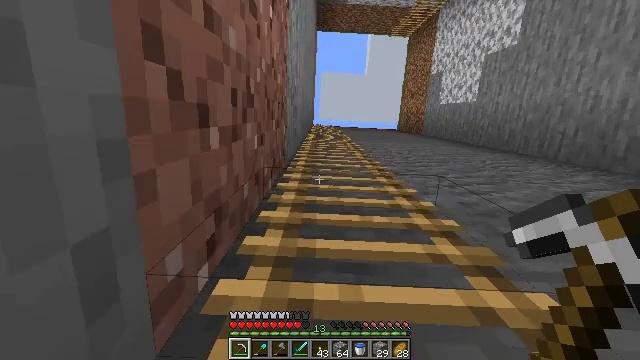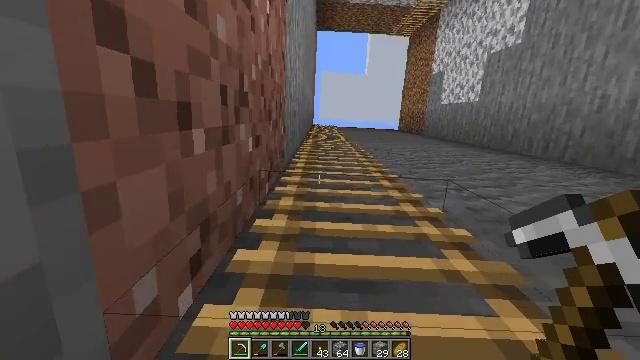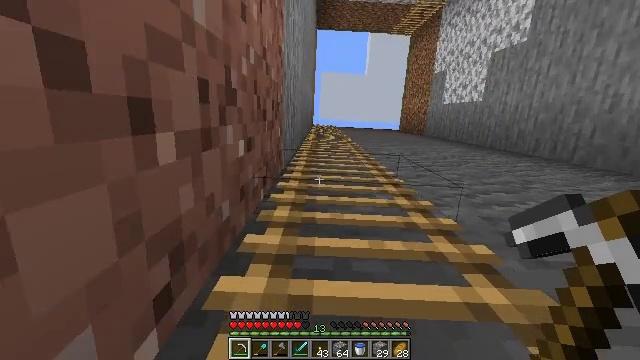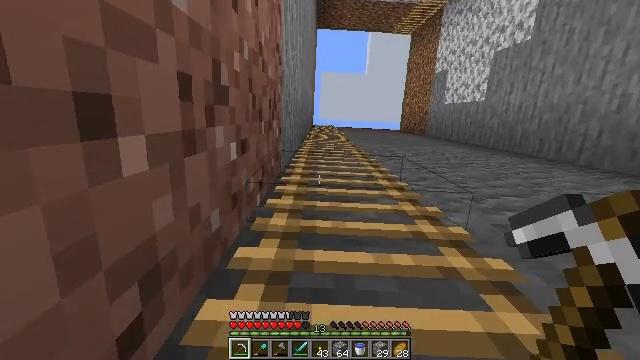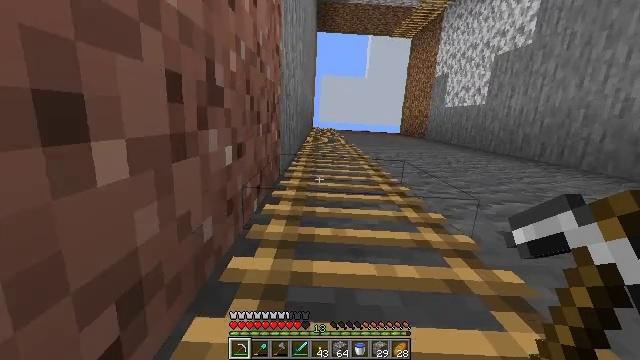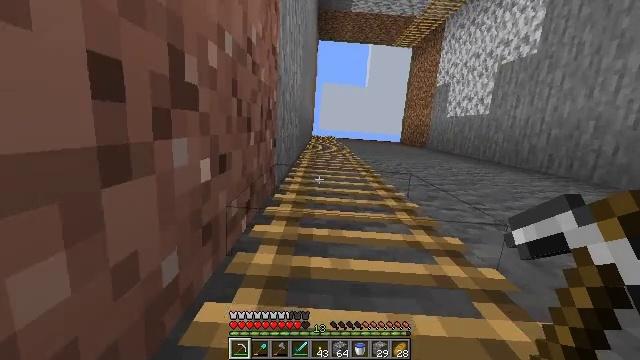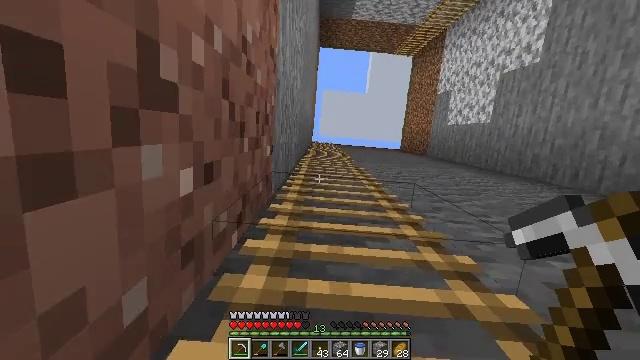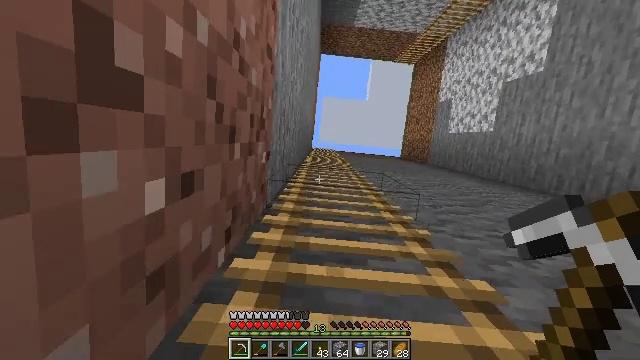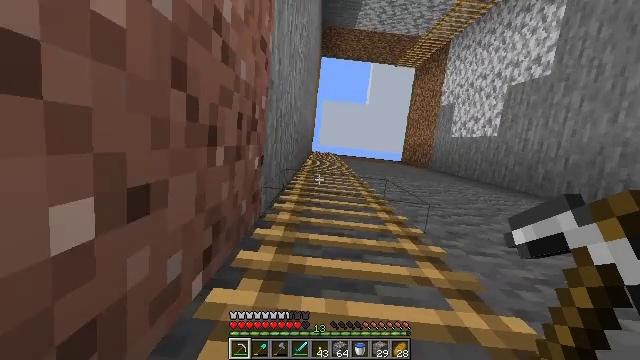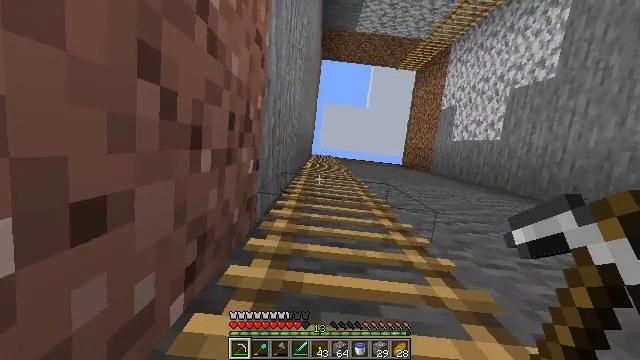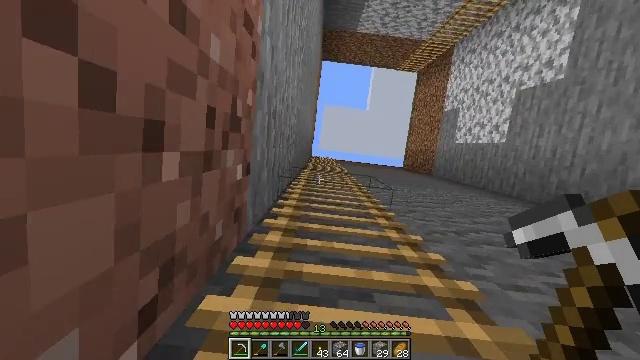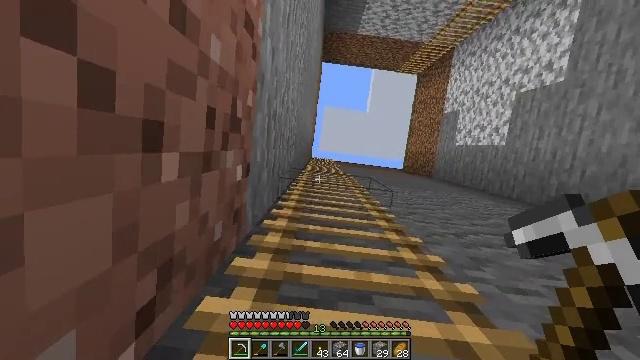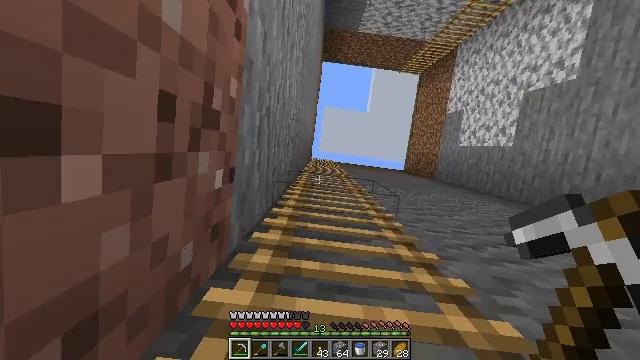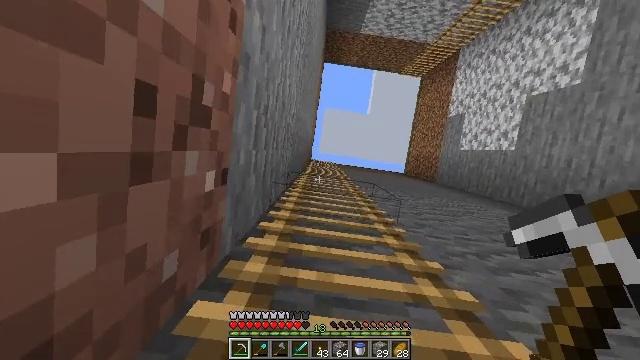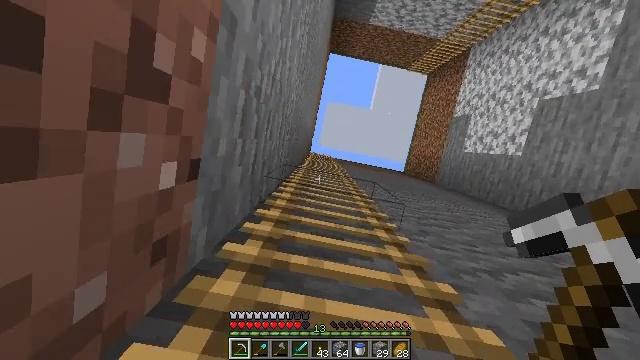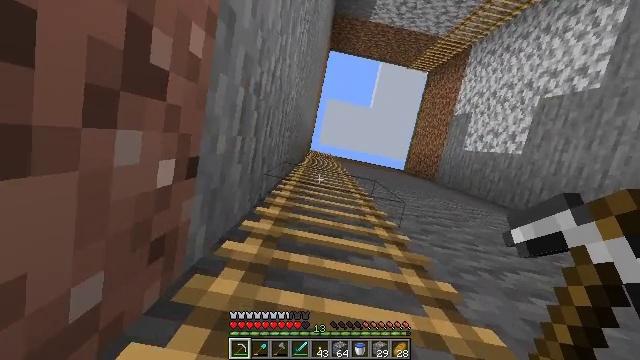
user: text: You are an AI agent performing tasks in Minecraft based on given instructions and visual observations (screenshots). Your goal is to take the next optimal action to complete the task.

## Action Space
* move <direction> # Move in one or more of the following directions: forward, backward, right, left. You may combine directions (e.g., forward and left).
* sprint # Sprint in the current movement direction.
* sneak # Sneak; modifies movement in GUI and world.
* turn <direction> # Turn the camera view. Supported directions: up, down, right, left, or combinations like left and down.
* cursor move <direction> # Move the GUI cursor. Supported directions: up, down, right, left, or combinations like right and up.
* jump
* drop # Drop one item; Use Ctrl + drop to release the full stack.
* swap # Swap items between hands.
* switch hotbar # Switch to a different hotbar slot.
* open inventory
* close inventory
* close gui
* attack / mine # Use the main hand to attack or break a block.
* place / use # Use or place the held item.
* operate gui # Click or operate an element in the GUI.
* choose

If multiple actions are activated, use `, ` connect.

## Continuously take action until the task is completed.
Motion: motion action
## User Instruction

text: Harvest carrots from the farmland.
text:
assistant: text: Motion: move forward, jump
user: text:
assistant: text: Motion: move forward, jump
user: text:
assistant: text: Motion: move forward, jump
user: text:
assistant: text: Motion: move forward, jump
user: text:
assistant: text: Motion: move forward, turn up, jump
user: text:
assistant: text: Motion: move forward, turn up, jump
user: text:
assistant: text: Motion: move forward, turn up, jump
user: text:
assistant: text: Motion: move forward, jump
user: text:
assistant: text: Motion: move forward, jump
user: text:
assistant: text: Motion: move forward, jump
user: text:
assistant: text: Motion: move forward, jump
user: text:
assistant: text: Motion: move forward, jump
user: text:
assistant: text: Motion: move forward, jump
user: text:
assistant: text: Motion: move forward, turn right and down, jump
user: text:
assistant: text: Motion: move forward, jump
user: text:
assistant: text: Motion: move forward, jump
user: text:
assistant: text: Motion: move forward, jump
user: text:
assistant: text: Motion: move forward, jump
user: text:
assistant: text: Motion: move forward, jump
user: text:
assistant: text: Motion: move forward, jump
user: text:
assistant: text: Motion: move forward, jump
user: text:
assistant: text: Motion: move forward, jump
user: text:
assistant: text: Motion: move forward, jump
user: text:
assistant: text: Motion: move forward, jump
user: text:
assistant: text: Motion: move forward, jump
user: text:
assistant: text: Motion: move forward, turn left, jump
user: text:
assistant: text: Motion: move forward, turn left, jump
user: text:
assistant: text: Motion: move forward, turn left, jump
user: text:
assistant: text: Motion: move forward, turn left, jump
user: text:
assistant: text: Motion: move forward, turn left, jump